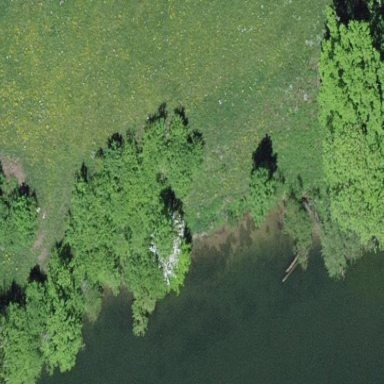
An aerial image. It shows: Scrub vegetation with broadleaved deciduous leaves.